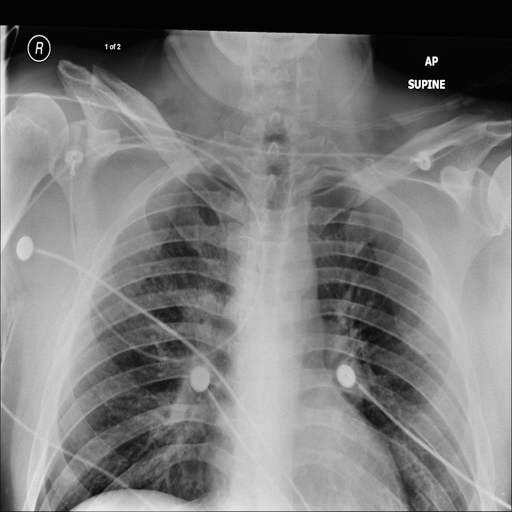
Finding: NORMAL